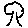
Label: tree